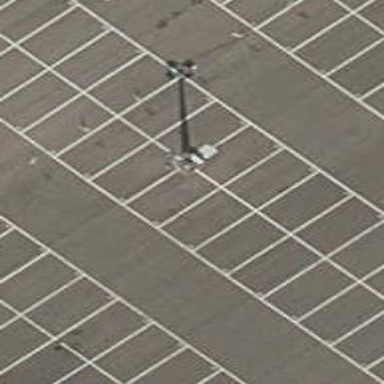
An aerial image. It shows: High mast lamp post.